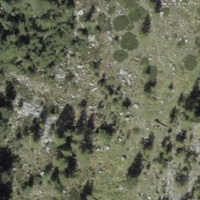
EUNIS habitat code: 45
Species observed at this site:
Garrulus glandarius
Periparus ater